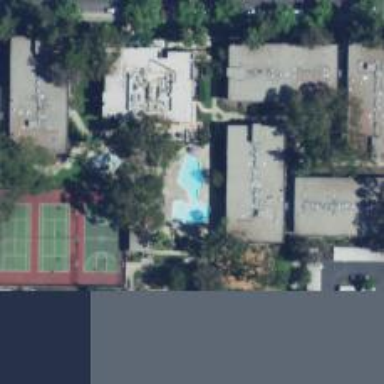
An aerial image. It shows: Swimming pool located in leisure land.